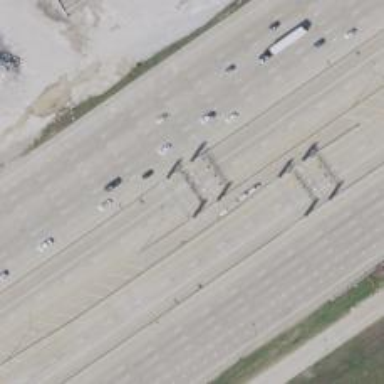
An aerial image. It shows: Toll gantry on the road.